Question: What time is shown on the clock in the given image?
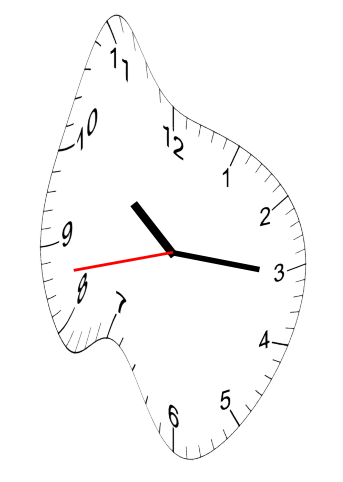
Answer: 10:15:43